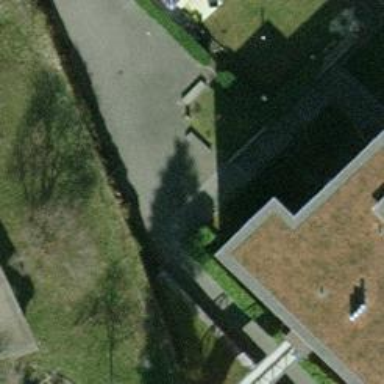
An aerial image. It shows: Bench.